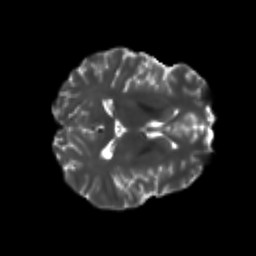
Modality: T2w
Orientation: axial
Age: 20
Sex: male
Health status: healthy
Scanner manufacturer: philips
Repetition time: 7.39 s
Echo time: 0.08599 s